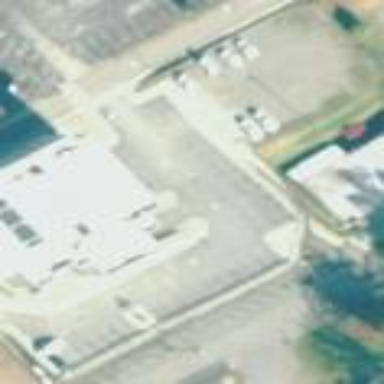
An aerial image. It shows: County employee parking lot with surface parking.